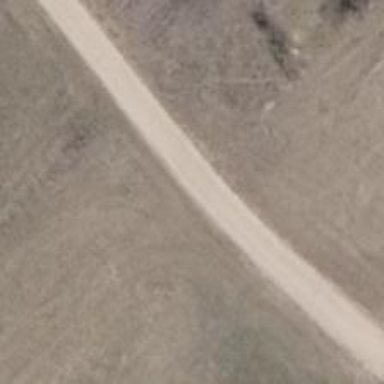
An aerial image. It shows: Gravel service road with accommodations for bicycles.